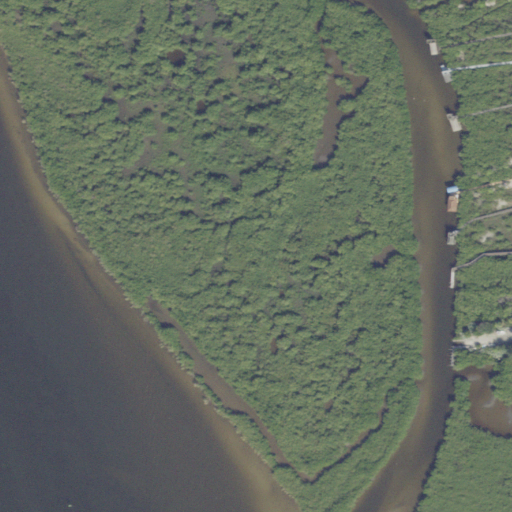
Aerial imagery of island in Florida named Daggett Island containing herbaceous wetlands, woody wetlands, open water, and shrub